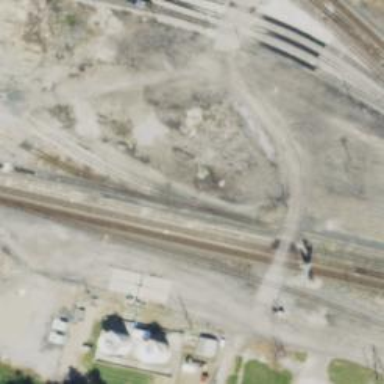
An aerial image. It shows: Railway yard.